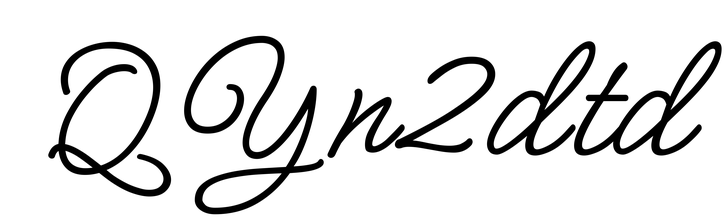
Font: MeowScript-Regular